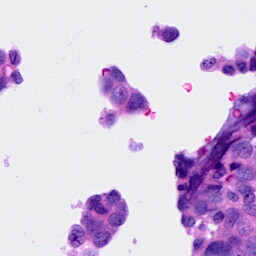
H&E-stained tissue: Ovarian